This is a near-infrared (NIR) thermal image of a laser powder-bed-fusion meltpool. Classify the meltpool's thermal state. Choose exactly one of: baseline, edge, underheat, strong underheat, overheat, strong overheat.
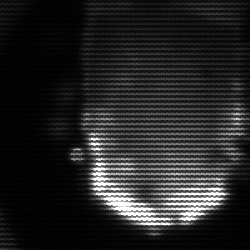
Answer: baseline